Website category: movie
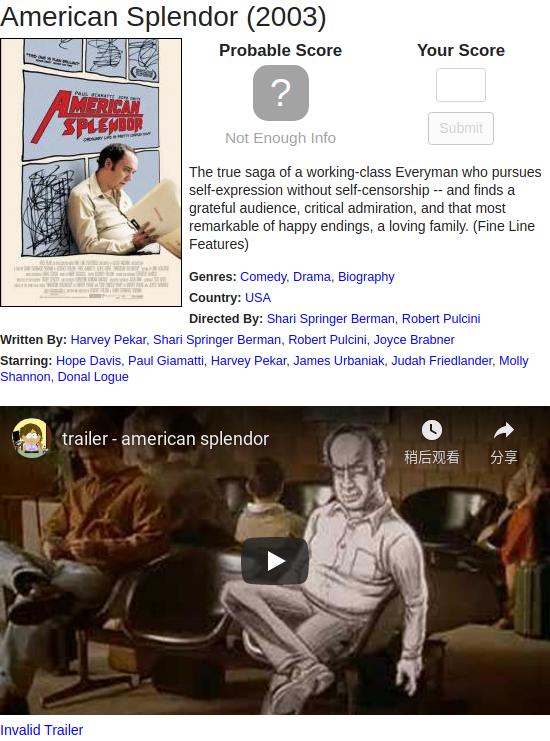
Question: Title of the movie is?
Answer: American Splendor

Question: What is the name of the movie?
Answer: American Splendor

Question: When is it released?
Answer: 2003

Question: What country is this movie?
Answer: USA

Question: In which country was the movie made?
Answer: USA

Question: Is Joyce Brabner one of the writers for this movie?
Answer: yes

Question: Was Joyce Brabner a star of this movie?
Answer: no

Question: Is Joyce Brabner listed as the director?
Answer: no

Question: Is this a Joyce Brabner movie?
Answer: no

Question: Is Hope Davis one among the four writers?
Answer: no

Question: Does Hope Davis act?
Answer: yes

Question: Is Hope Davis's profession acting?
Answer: yes

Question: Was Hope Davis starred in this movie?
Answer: yes

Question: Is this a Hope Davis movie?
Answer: no

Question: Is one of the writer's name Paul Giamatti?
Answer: no

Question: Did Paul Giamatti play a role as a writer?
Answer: no

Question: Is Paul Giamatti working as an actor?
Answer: yes

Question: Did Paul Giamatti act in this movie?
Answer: yes

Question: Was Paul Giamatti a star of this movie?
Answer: yes

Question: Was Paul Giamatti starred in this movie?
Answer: yes

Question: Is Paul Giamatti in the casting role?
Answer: yes

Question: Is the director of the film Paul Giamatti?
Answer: no

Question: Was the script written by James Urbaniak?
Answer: no

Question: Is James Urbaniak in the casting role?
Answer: yes

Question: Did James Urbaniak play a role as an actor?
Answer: yes

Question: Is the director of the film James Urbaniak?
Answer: no

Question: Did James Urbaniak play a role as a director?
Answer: no

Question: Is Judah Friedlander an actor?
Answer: yes

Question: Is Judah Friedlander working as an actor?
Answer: yes

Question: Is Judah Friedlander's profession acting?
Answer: yes

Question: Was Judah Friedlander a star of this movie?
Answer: yes

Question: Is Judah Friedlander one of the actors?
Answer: yes

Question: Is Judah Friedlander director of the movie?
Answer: no

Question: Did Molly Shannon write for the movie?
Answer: no

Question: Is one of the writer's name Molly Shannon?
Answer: no

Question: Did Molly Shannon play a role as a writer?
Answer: no

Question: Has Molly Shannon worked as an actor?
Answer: yes

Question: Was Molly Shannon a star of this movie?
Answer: yes

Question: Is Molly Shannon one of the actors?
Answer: yes

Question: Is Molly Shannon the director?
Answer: no

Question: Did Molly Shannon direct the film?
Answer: no

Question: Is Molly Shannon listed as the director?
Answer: no

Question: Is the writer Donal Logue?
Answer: no

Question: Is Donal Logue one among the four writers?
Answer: no

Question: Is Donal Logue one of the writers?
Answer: no

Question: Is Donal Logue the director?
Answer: no

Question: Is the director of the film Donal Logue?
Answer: no